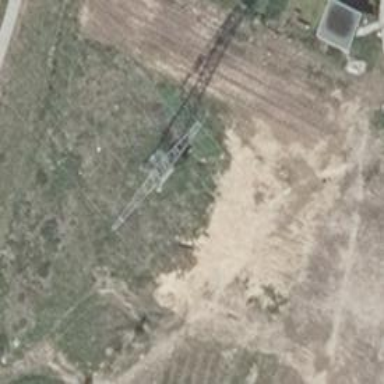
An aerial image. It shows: Power tower.